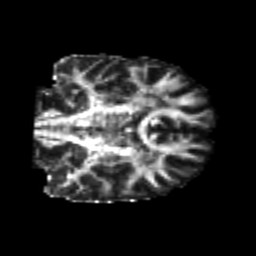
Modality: FA
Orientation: coronal
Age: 25
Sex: male
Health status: healthy
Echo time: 0.074 s